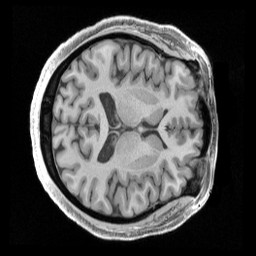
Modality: T1w
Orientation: axial
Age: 29
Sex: female
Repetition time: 2.4 s
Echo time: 0.00222 s